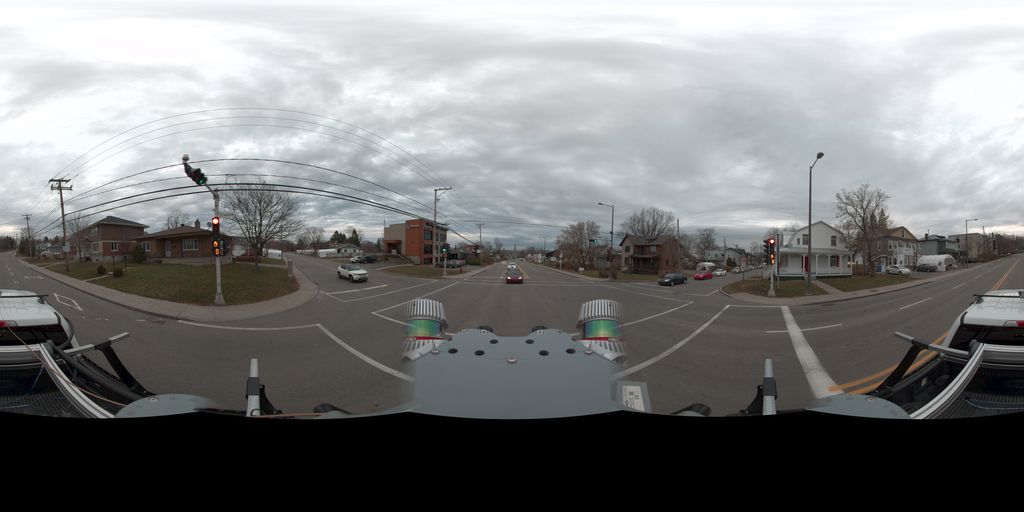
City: quebec_city